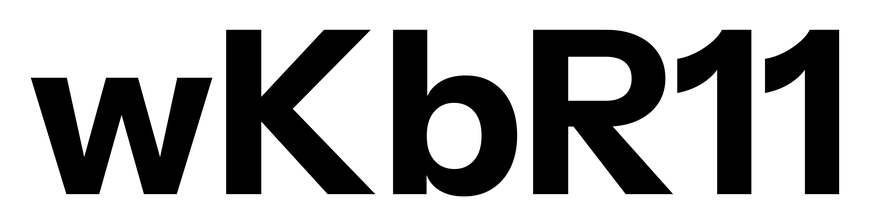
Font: InstrumentSans_Bold